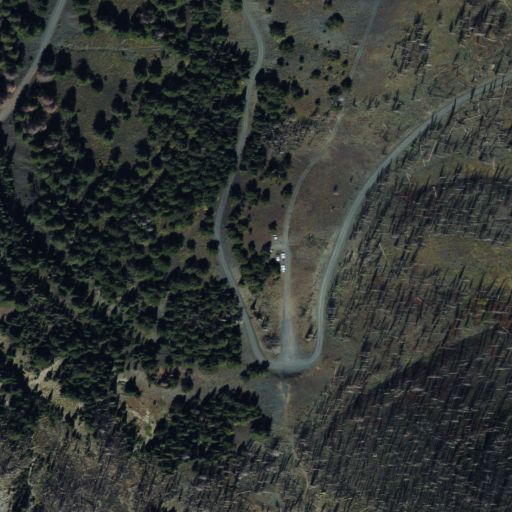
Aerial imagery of mountain in Idaho named Dollarhide Summit containing evergreen forest and shrub